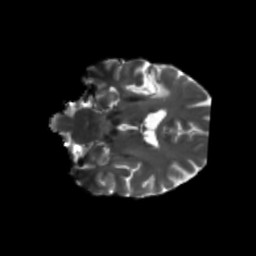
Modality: T2w
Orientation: coronal
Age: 60
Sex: male
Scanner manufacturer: siemens
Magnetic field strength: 3 T
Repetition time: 5.47 s
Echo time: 0.0854 s